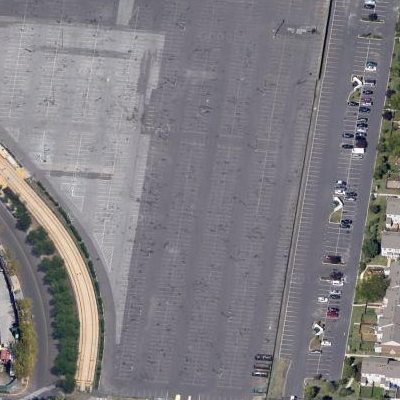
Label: Parking